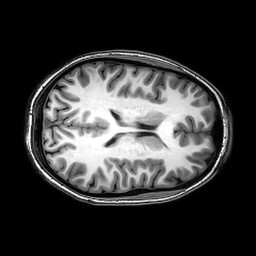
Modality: T1w
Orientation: axial
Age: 22
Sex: female
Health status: healthy
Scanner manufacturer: philips
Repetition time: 0.008136 s
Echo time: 0.00373 s